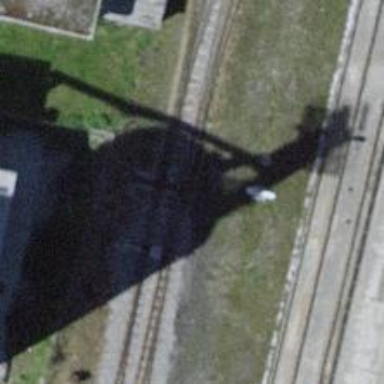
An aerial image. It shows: Railway switch.